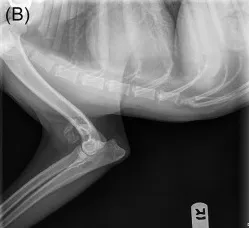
Mediolateral. Radiographs of the right elbow. Note the smoothly marginated bony proliferation arising from the craniodistolateral humerus. Post-contrast transverse computed tomographic image of the right distal humerus.
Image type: radiology (x_ray)